Current action and preconditions to check: trajectory_clear

Your task: For each precondition in the list above, predict whether it will hold at this action.

Consider the current scene as observed from the mobile robot's camera, and analyze the predicted future states of all dynamic agents (e.g., people, animals, vehicles, or any moving entities) within the NEXT SECOND.

IMPORTANT: Only answer "very likely" if you are absolutely certain—based on strong, clear evidence—that a dynamic agent will violate the precondition in the predicted future state. Do NOT answer "very likely" for unlikely, ambiguous, or low-probability risks.

Ask yourself for each precondition: Is there a high probability, with clear and convincing evidence, that the predicted future states of any dynamic agent will interfere with the predicted future state of the currently executing action within the NEXT SECOND, causing that precondition to fail?

Assess the risk level based on these predictions. Use "likely" or "very likely" if motions create a clear risk of interference.

Use "neutral" or "improbable" if agents are nearby but their predicted paths are clearly diverging or non-conflicting.

Failure Risk Categories: "very improbable", "improbable", "neutral", "likely", "very likely"

Answer Format: Output ONLY the probability_of_failure value from these categories: "very improbable", "improbable", "neutral", "likely", "very likely"

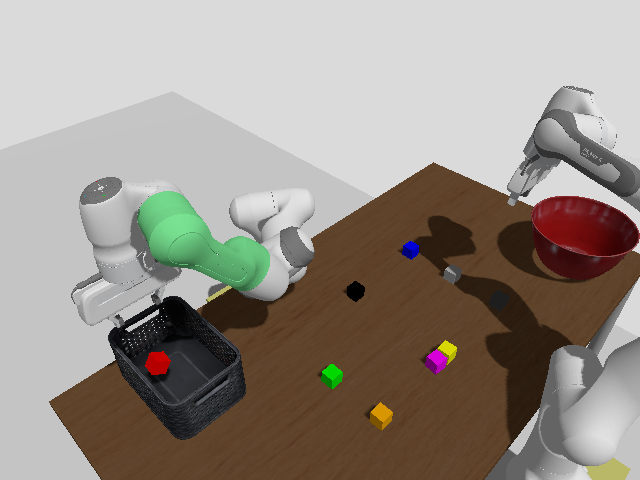

Answer: very improbable